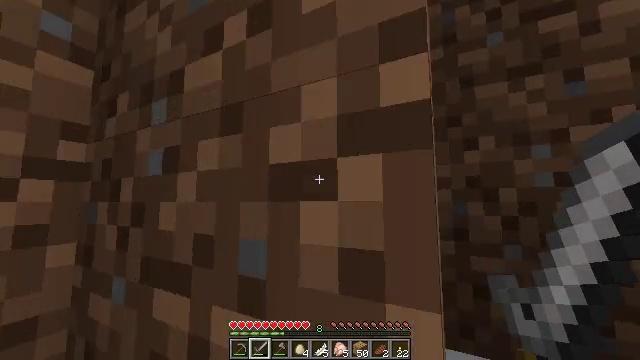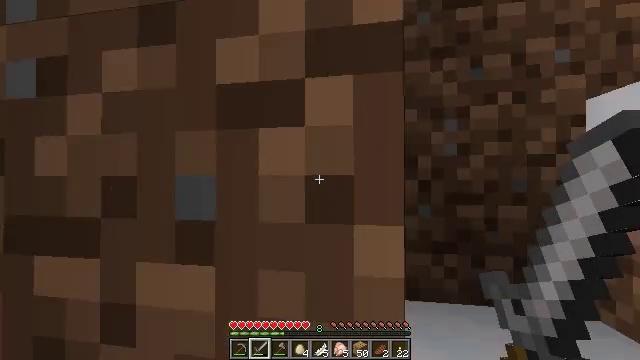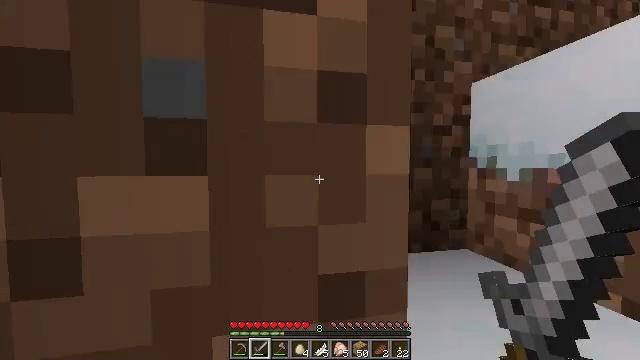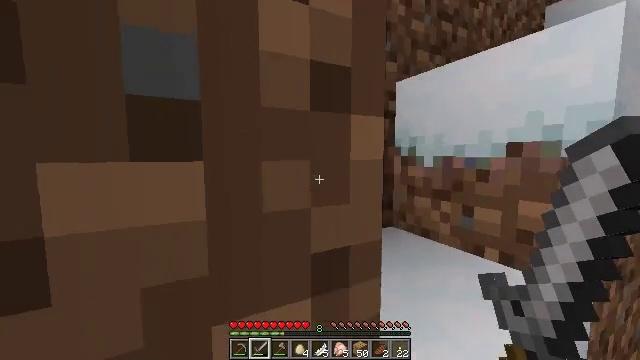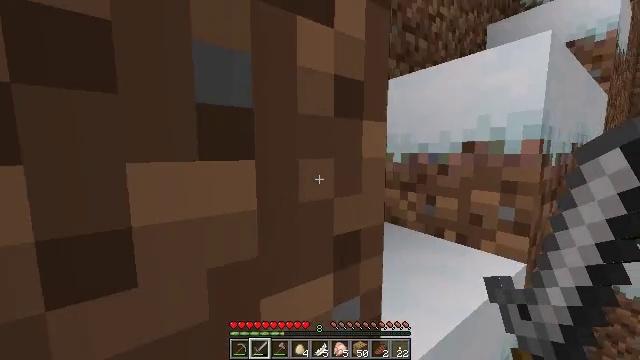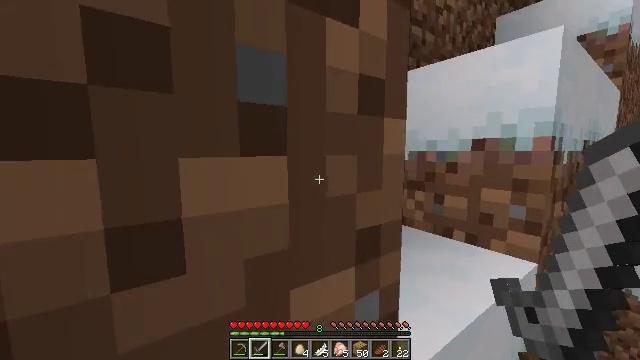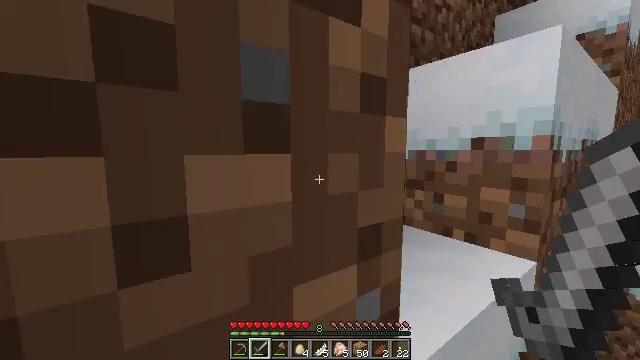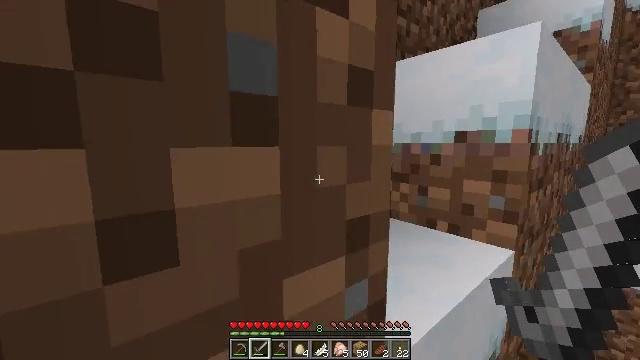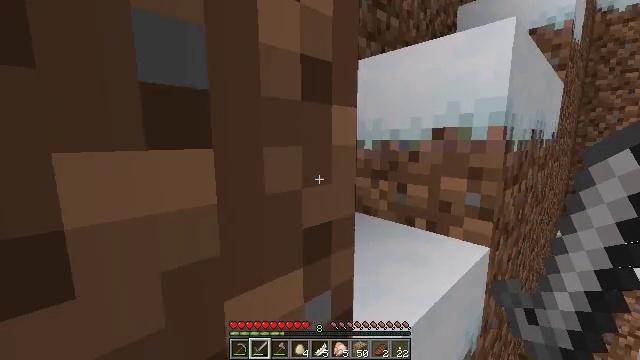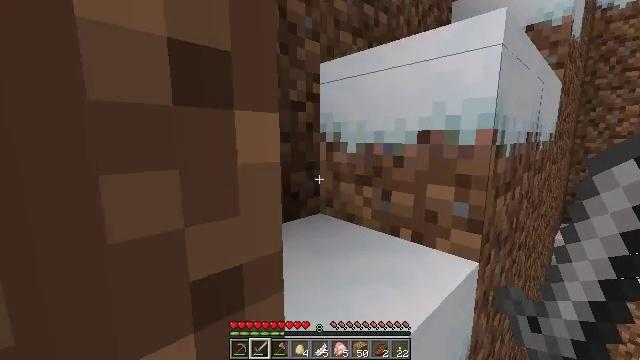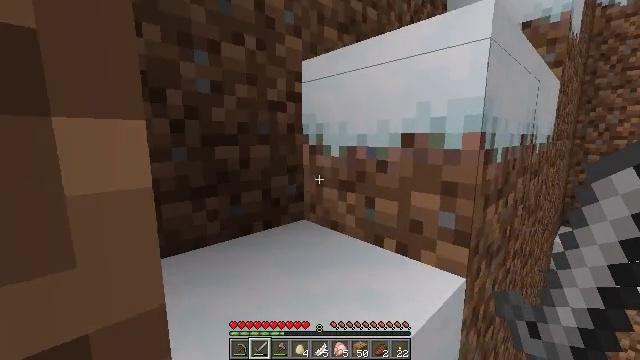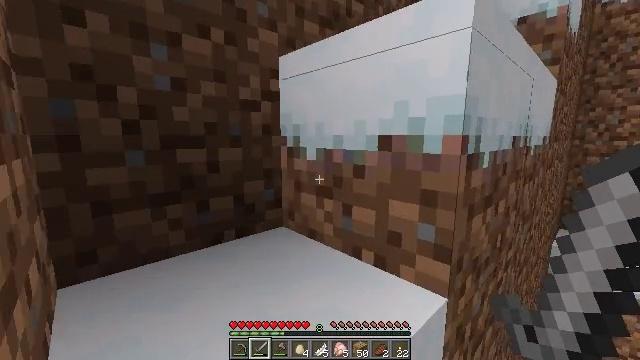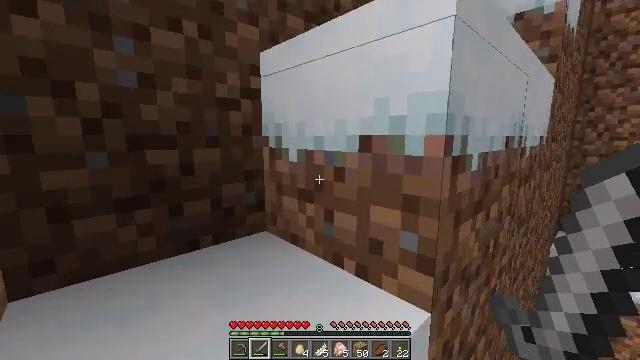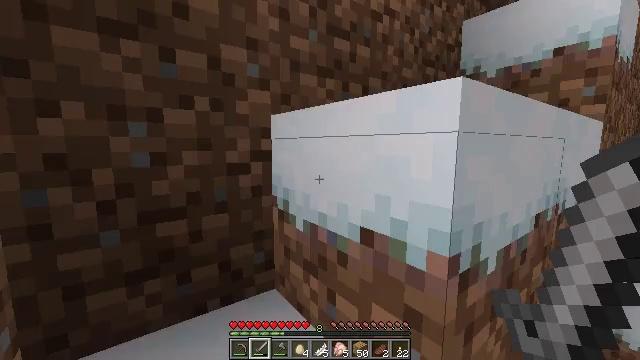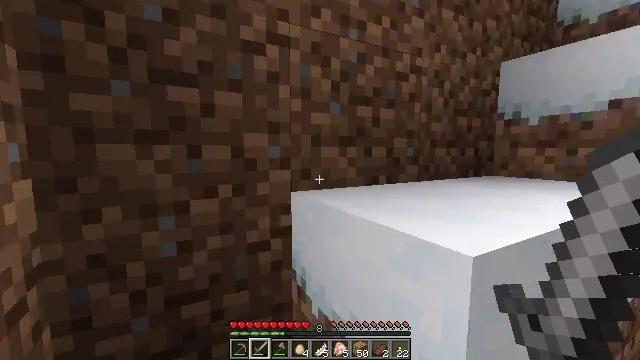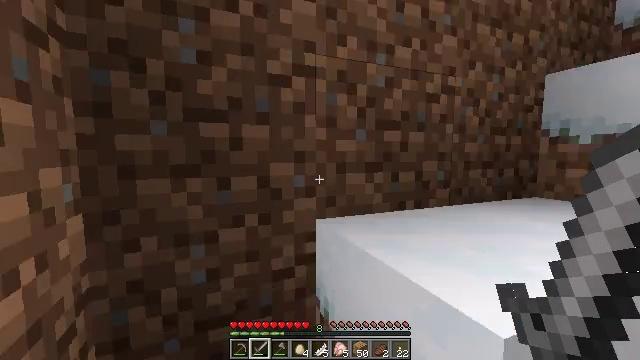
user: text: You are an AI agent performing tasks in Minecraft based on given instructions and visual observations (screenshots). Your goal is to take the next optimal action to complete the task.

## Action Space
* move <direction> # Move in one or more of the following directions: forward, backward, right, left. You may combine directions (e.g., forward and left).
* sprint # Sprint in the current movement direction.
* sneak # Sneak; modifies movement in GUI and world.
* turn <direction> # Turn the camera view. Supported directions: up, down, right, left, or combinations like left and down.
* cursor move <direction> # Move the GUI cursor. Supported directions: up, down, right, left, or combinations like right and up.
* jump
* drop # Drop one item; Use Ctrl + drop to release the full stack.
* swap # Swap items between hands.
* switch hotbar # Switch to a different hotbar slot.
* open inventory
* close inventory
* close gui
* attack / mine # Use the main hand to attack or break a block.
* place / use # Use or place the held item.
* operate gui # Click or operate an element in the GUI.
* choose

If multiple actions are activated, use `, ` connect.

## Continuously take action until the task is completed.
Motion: motion action
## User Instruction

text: Kill mobs.
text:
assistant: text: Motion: move forward and move left, sprint, turn right and down
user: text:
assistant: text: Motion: move forward and move left, sprint, turn right and down
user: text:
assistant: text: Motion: turn right and down
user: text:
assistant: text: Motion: turn right and down
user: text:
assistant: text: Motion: no_op
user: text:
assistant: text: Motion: no_op
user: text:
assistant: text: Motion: move forward, turn right and down
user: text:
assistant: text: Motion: move forward, sprint, turn right
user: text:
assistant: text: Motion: move forward, sprint
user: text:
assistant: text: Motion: move forward, sprint
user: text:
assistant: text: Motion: move forward, sprint
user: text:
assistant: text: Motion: move forward, sprint
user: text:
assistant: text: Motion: move forward, sprint, turn left and up, jump
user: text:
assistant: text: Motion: move forward and move left, sprint, turn left and up, jump
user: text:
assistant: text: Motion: move forward and move left, sprint, turn left, jump
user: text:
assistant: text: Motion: move forward and move left, sprint, turn left, jump
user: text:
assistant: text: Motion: move forward and move left, sprint, turn left
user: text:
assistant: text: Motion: move forward and move left, sprint
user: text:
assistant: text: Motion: move forward and move left, sprint, turn left
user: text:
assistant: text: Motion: move forward and move left, sprint, turn left
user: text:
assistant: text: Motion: move forward and move left, sprint, turn down
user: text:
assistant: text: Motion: move forward and move left, sprint, turn right and down
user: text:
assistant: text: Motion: move forward and move left, sprint, turn right
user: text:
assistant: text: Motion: move forward and move left, sprint, turn right and up, jump
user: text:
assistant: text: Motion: move forward and move left, sprint, turn right and up, jump
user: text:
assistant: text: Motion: move forward and move left, sprint, turn right and up, jump
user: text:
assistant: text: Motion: move forward, sprint, turn right and up, jump
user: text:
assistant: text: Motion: move forward, turn right
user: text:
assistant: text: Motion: move forward
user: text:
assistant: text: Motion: move forward